Aerial crown-view tile of a tropical tree (Barro Colorado Island, Panama), acquired 20240716:
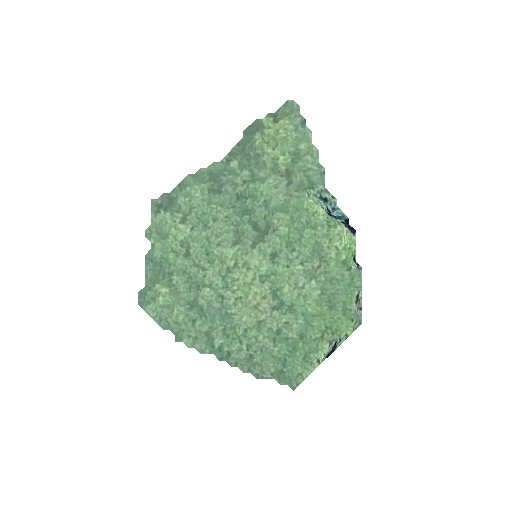
Species: Prioria copaifera
GBIF accepted scientific name: Prioria copaifera
Crown area: 65.104 m²